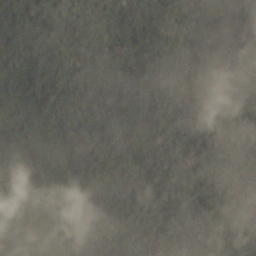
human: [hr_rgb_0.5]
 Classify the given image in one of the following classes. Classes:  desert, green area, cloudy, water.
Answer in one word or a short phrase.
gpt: cloudy